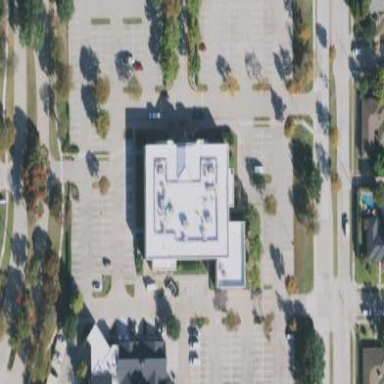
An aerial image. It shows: Building that houses fitness center.